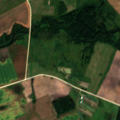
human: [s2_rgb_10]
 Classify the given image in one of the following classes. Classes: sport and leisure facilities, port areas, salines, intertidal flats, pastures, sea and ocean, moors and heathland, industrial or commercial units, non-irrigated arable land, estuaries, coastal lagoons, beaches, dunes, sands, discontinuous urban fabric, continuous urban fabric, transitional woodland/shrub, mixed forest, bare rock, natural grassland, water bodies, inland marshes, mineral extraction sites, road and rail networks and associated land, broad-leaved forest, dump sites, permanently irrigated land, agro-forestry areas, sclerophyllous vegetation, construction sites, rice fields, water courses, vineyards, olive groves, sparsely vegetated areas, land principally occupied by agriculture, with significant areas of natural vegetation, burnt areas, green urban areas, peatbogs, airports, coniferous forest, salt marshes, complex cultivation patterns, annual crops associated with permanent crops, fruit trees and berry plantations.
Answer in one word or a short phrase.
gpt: non-irrigated arable land, pastures, complex cultivation patterns, broad-leaved forest